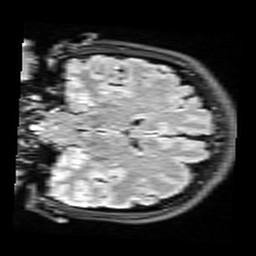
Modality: FLAIR
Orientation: coronal
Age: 28
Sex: female
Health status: healthy
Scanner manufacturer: siemens
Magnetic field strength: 3 T
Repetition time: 9 s
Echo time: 0.088 s